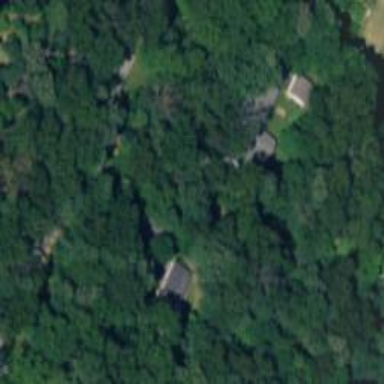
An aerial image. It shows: Driveway.